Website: macys
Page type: billing-address
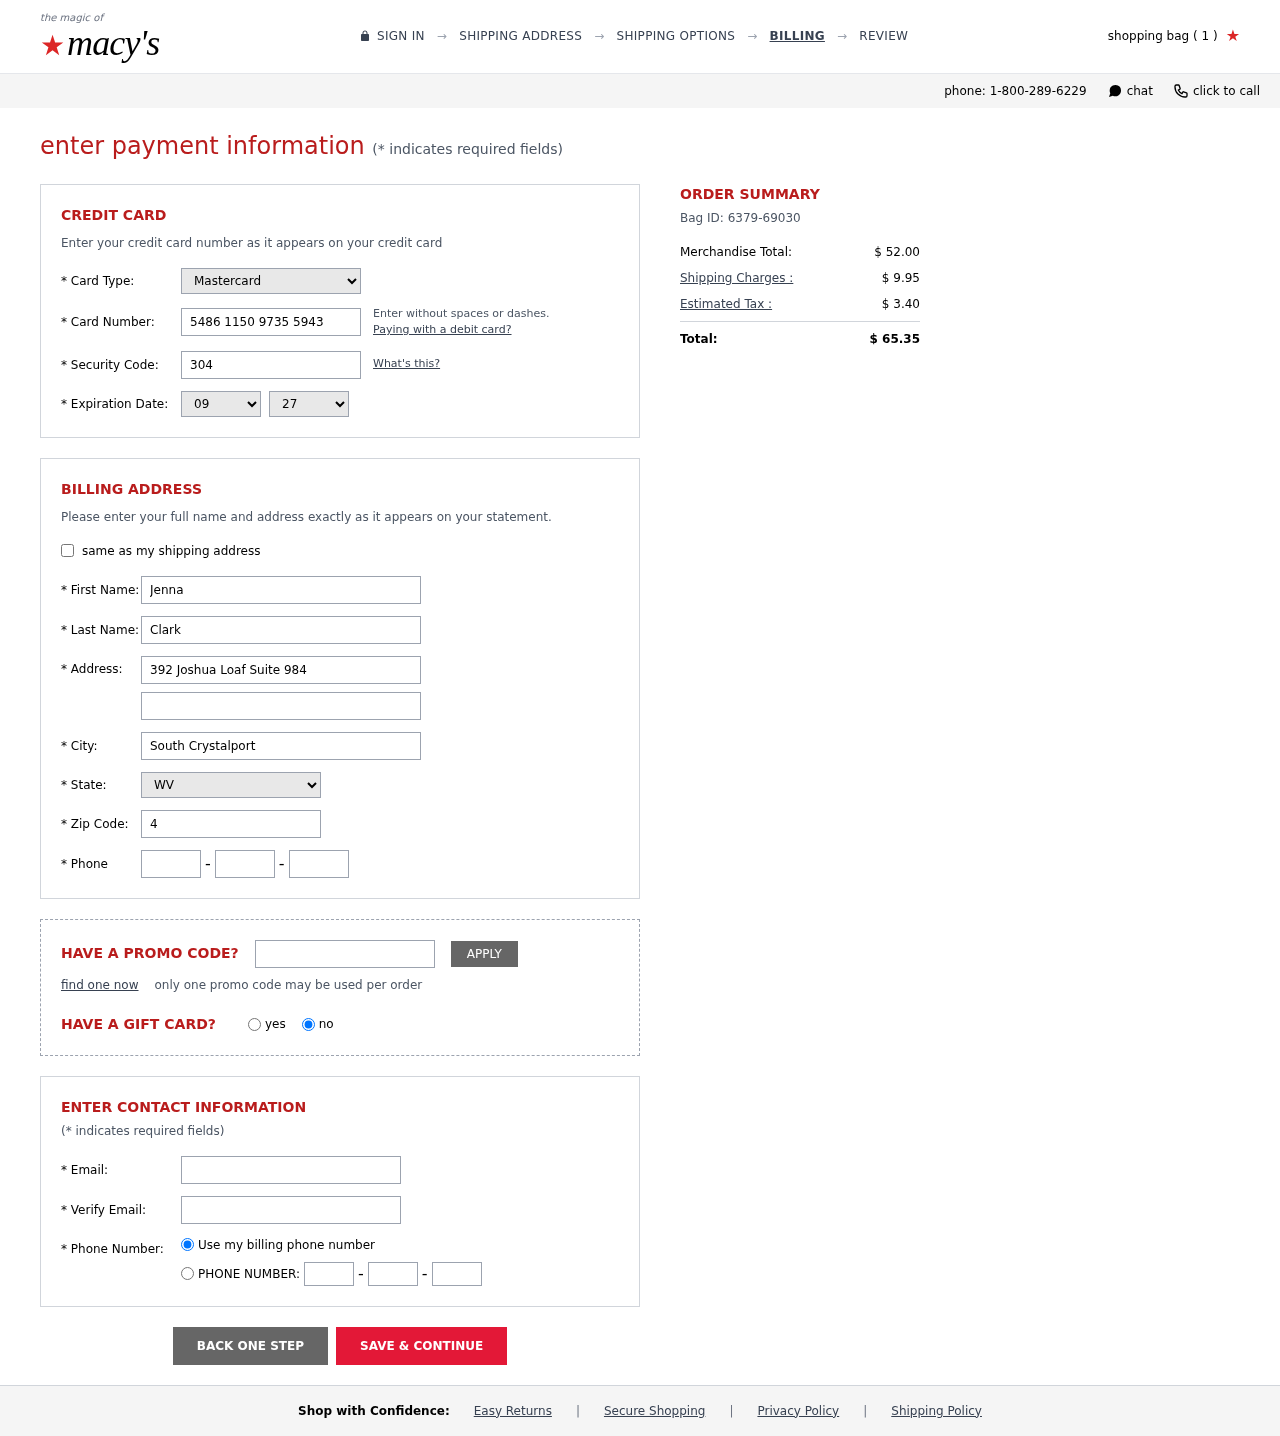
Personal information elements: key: PII_CARD_CVV
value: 304
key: PII_CARD_EXPIRY_MONTH
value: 09
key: PII_CARD_EXPIRY_YEAR
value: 27
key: PII_CARD_NUMBER
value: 5486 1150 9735 5943
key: PII_CARD_TYPE
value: Mastercard
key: PII_CITY
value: South Crystalport
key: PII_EMAIL
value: jenna_clark@yahoo.com
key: PII_FIRSTNAME
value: Jenna
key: PII_LASTNAME
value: Clark
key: PII_PHONE_AREA
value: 690
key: PII_PHONE_PREFIX
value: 376
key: PII_PHONE_SUFFIX
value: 9780
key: PII_POSTCODE
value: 42909
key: PII_STATE_ABBR
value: WV
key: PII_STREET
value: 392 Joshua Loaf Suite 984
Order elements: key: ORDER_NUM_ITEMS
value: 1
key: ORDER_ID
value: Bag ID: 6379-69030
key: ORDER_SUBTOTAL
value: $ 52.00
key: ORDER_SHIPPING_COST
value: $ 9.95
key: ORDER_TAX
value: $ 3.40
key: ORDER_TOTAL
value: $ 65.35